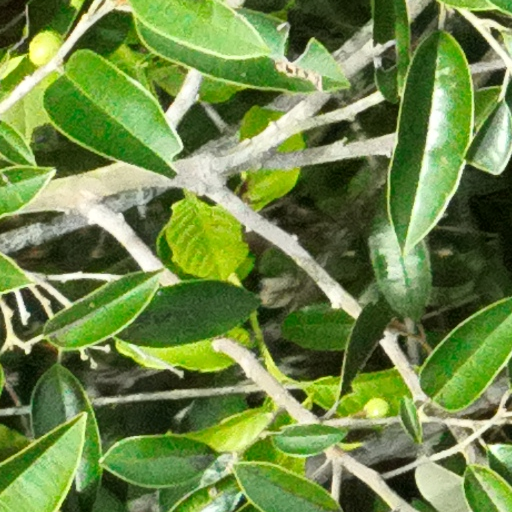
Species: Chrysophyllum cainito
GBIF accepted scientific name: Chrysophyllum cainito
Crown area (m\u00b2): 218.951